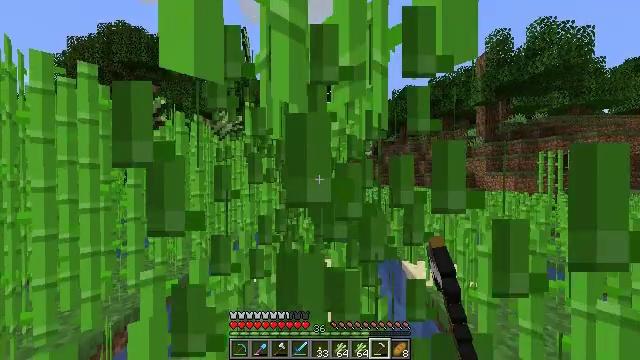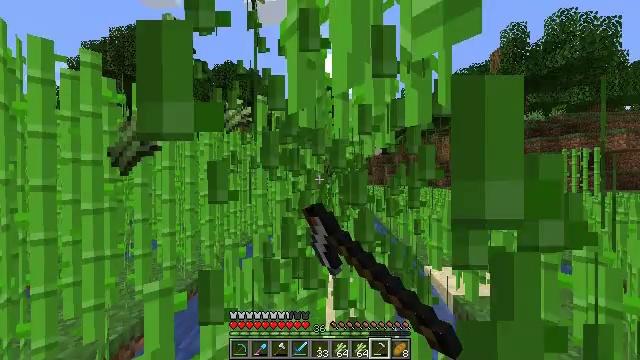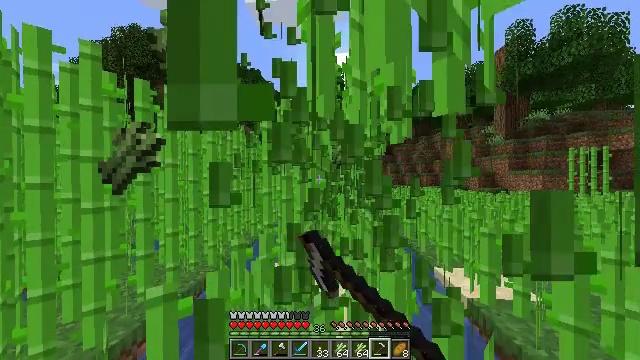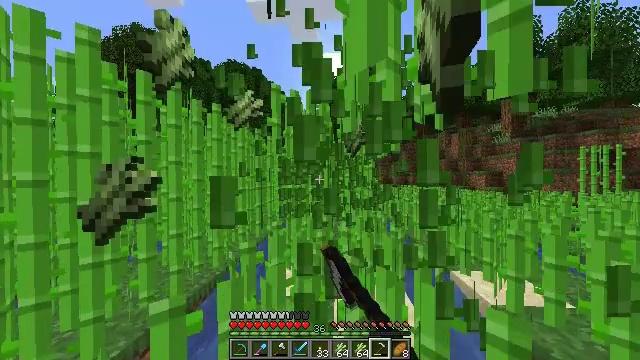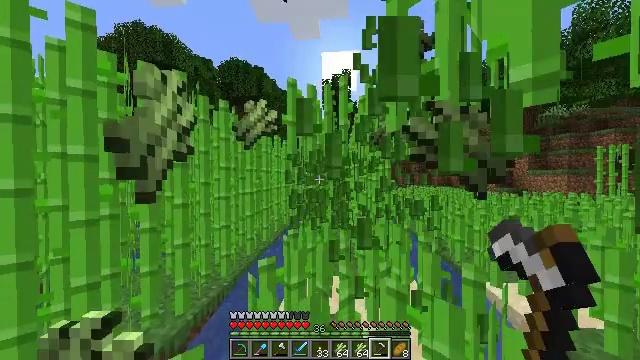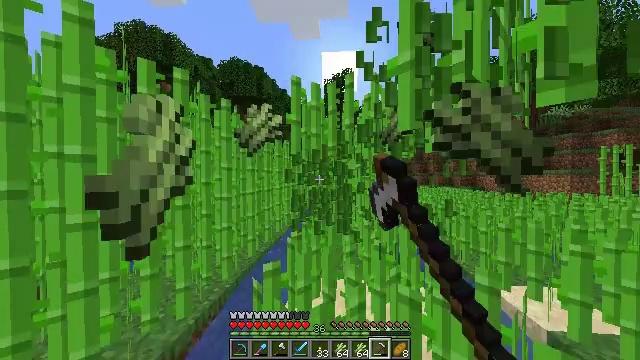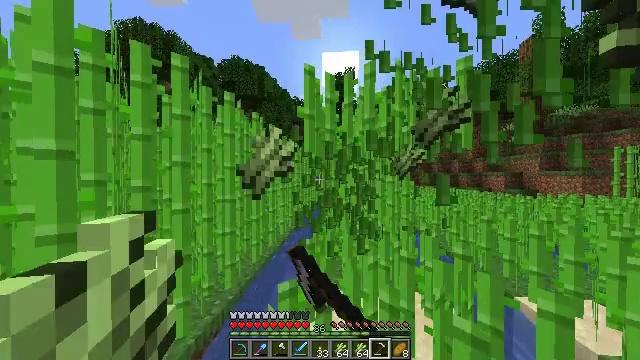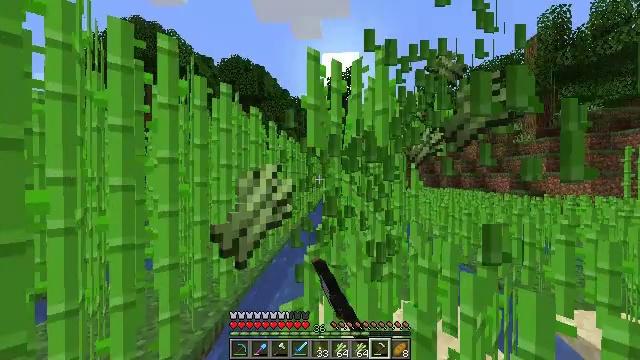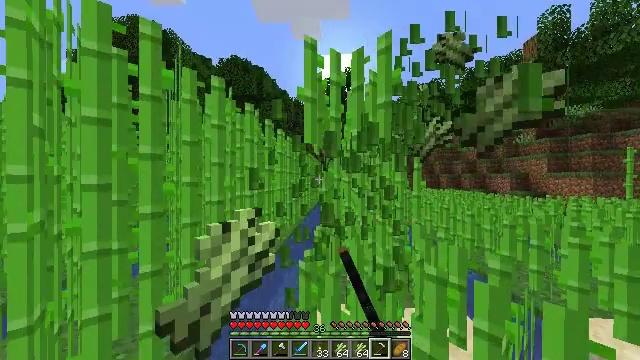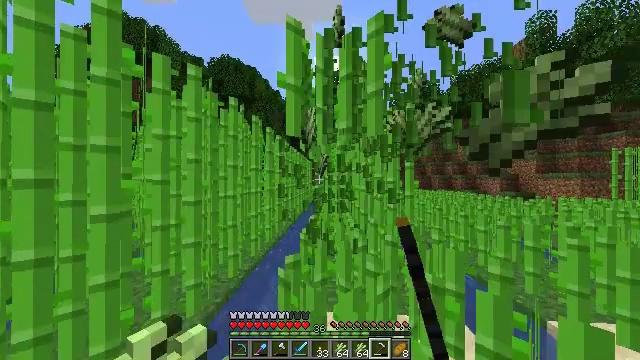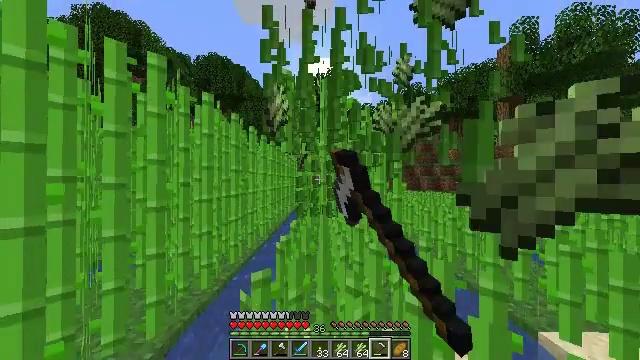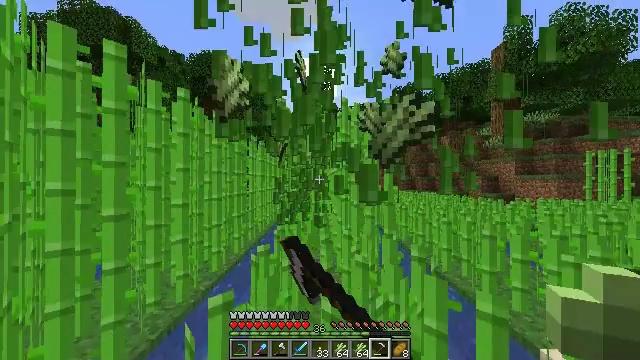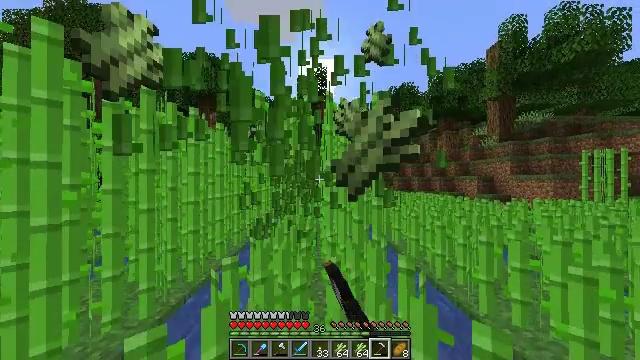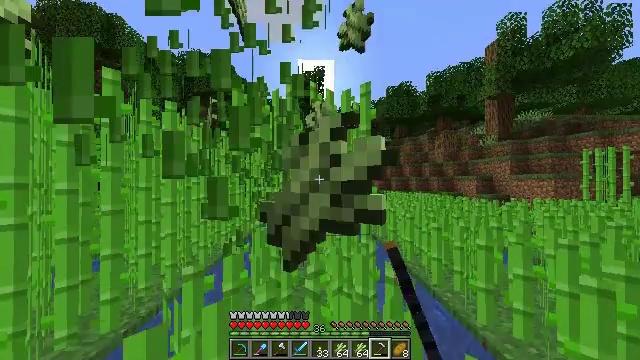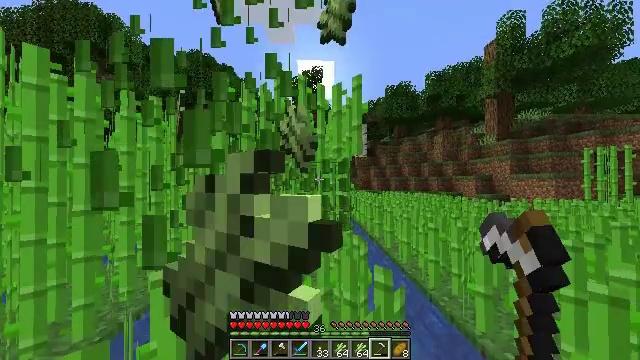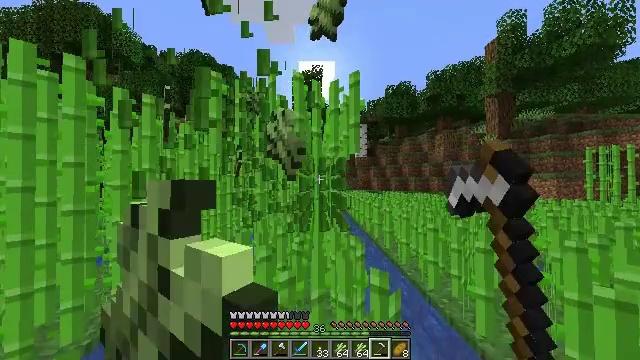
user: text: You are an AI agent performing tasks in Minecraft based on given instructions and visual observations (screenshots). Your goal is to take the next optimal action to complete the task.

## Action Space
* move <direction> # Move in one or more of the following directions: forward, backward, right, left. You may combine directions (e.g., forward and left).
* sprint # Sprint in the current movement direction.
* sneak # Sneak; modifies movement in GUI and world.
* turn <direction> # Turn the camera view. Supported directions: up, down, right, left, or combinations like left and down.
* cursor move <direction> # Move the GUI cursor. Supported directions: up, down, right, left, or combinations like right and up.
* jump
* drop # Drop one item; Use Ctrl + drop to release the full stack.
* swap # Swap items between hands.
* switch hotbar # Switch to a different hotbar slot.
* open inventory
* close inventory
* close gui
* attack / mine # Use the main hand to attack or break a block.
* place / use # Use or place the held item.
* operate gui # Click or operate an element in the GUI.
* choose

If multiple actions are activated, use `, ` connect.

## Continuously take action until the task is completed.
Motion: motion action
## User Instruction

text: Cut down the sugar cane stalks.
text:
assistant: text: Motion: move forward and move left, sprint, turn left, attack / mine
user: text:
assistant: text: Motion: move forward and move left, sprint, attack / mine
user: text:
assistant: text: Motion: move forward and move left, sprint, attack / mine
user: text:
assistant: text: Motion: move forward and move left, sprint, attack / mine
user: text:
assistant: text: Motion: move forward and move left, sprint, attack / mine
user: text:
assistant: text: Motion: move forward, sprint, attack / mine
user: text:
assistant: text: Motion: move forward, sprint, attack / mine
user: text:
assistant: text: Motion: move forward and move right, sprint, attack / mine
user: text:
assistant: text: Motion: move forward and move right, sprint, turn right, attack / mine
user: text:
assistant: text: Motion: move forward and move right, sprint, turn right, attack / mine
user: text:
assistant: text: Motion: move forward and move right, sprint, attack / mine
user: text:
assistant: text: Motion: move forward and move right, sprint, attack / mine
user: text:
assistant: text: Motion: move forward and move right, sprint, attack / mine
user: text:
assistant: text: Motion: move forward and move right, sprint, attack / mine
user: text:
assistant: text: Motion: move forward, sprint, attack / mine
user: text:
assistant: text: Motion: move forward and move left, sprint, turn left, attack / mine
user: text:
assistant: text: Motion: move forward and move left, sprint, turn left, attack / mine
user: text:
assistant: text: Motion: move forward and move left, sprint, turn left, attack / mine
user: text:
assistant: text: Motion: move forward and move left, sprint, turn left, attack / mine
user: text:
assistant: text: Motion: move forward and move left, sprint, attack / mine
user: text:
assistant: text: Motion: move forward and move left, sprint, attack / mine
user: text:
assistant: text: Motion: move forward and move right, sprint, attack / mine
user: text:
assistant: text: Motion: move forward and move right, sprint, attack / mine
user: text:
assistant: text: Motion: move forward and move right, sprint, turn right, attack / mine
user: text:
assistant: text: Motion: move forward and move right, sprint, turn right, attack / mine
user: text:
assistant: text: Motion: move forward and move right, sprint, turn right, attack / mine
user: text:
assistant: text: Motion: move forward and move right, sprint, attack / mine
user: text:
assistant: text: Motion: move forward and move right, sprint, attack / mine
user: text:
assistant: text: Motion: move forward and move right, sprint, attack / mine
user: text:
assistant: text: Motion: move forward, sprint, attack / mine